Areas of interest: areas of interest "Commercial service"
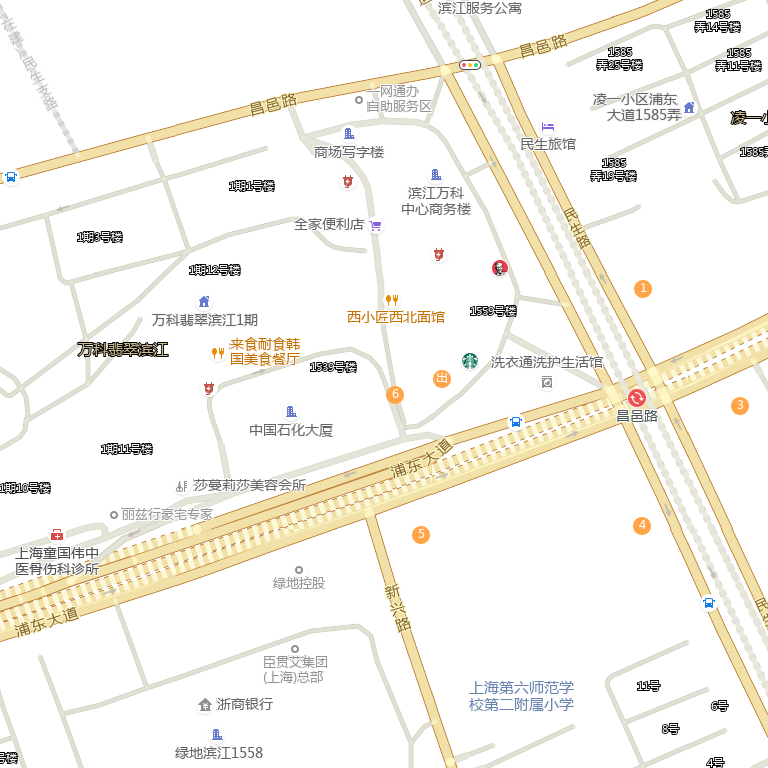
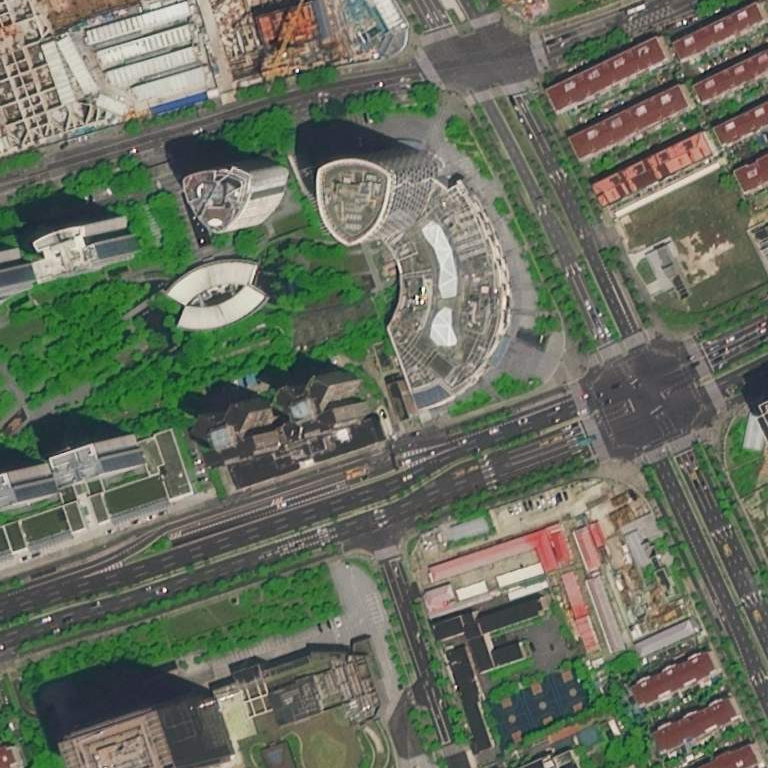